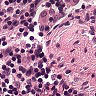
Metastatic tissue present: no